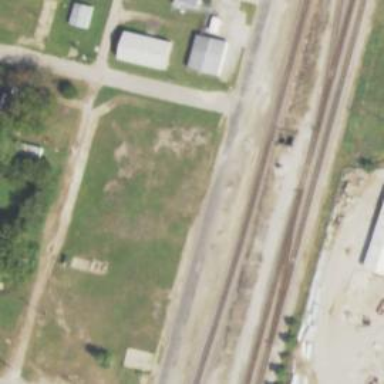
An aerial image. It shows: Abandoned railway.